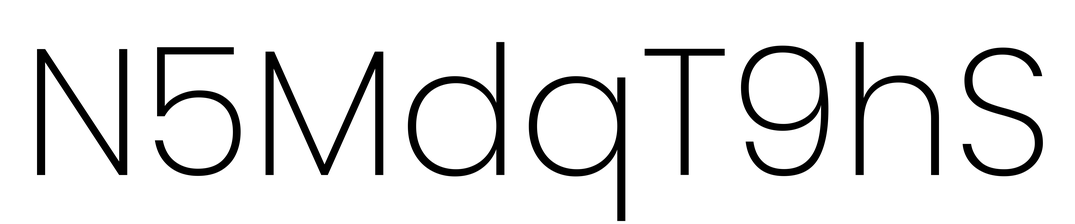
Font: Poppins-ExtraLight